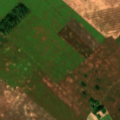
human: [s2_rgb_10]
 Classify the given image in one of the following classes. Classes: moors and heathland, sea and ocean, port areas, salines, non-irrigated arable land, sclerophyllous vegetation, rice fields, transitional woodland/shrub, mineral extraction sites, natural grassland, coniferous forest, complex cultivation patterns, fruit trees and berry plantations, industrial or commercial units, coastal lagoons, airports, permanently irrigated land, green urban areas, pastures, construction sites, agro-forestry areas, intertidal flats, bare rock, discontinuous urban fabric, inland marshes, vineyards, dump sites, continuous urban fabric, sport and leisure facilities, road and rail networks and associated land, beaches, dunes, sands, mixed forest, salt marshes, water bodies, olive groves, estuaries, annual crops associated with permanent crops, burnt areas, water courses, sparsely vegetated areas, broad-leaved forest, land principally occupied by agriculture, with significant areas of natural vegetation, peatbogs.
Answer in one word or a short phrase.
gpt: non-irrigated arable land